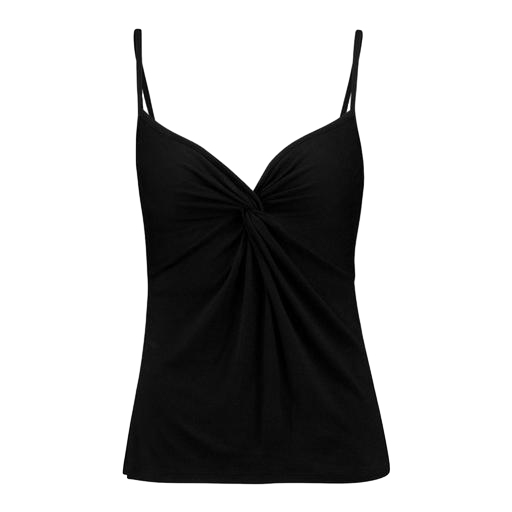
black knotted twist cami, black twisted tank, black tie-front tank, white background